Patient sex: F
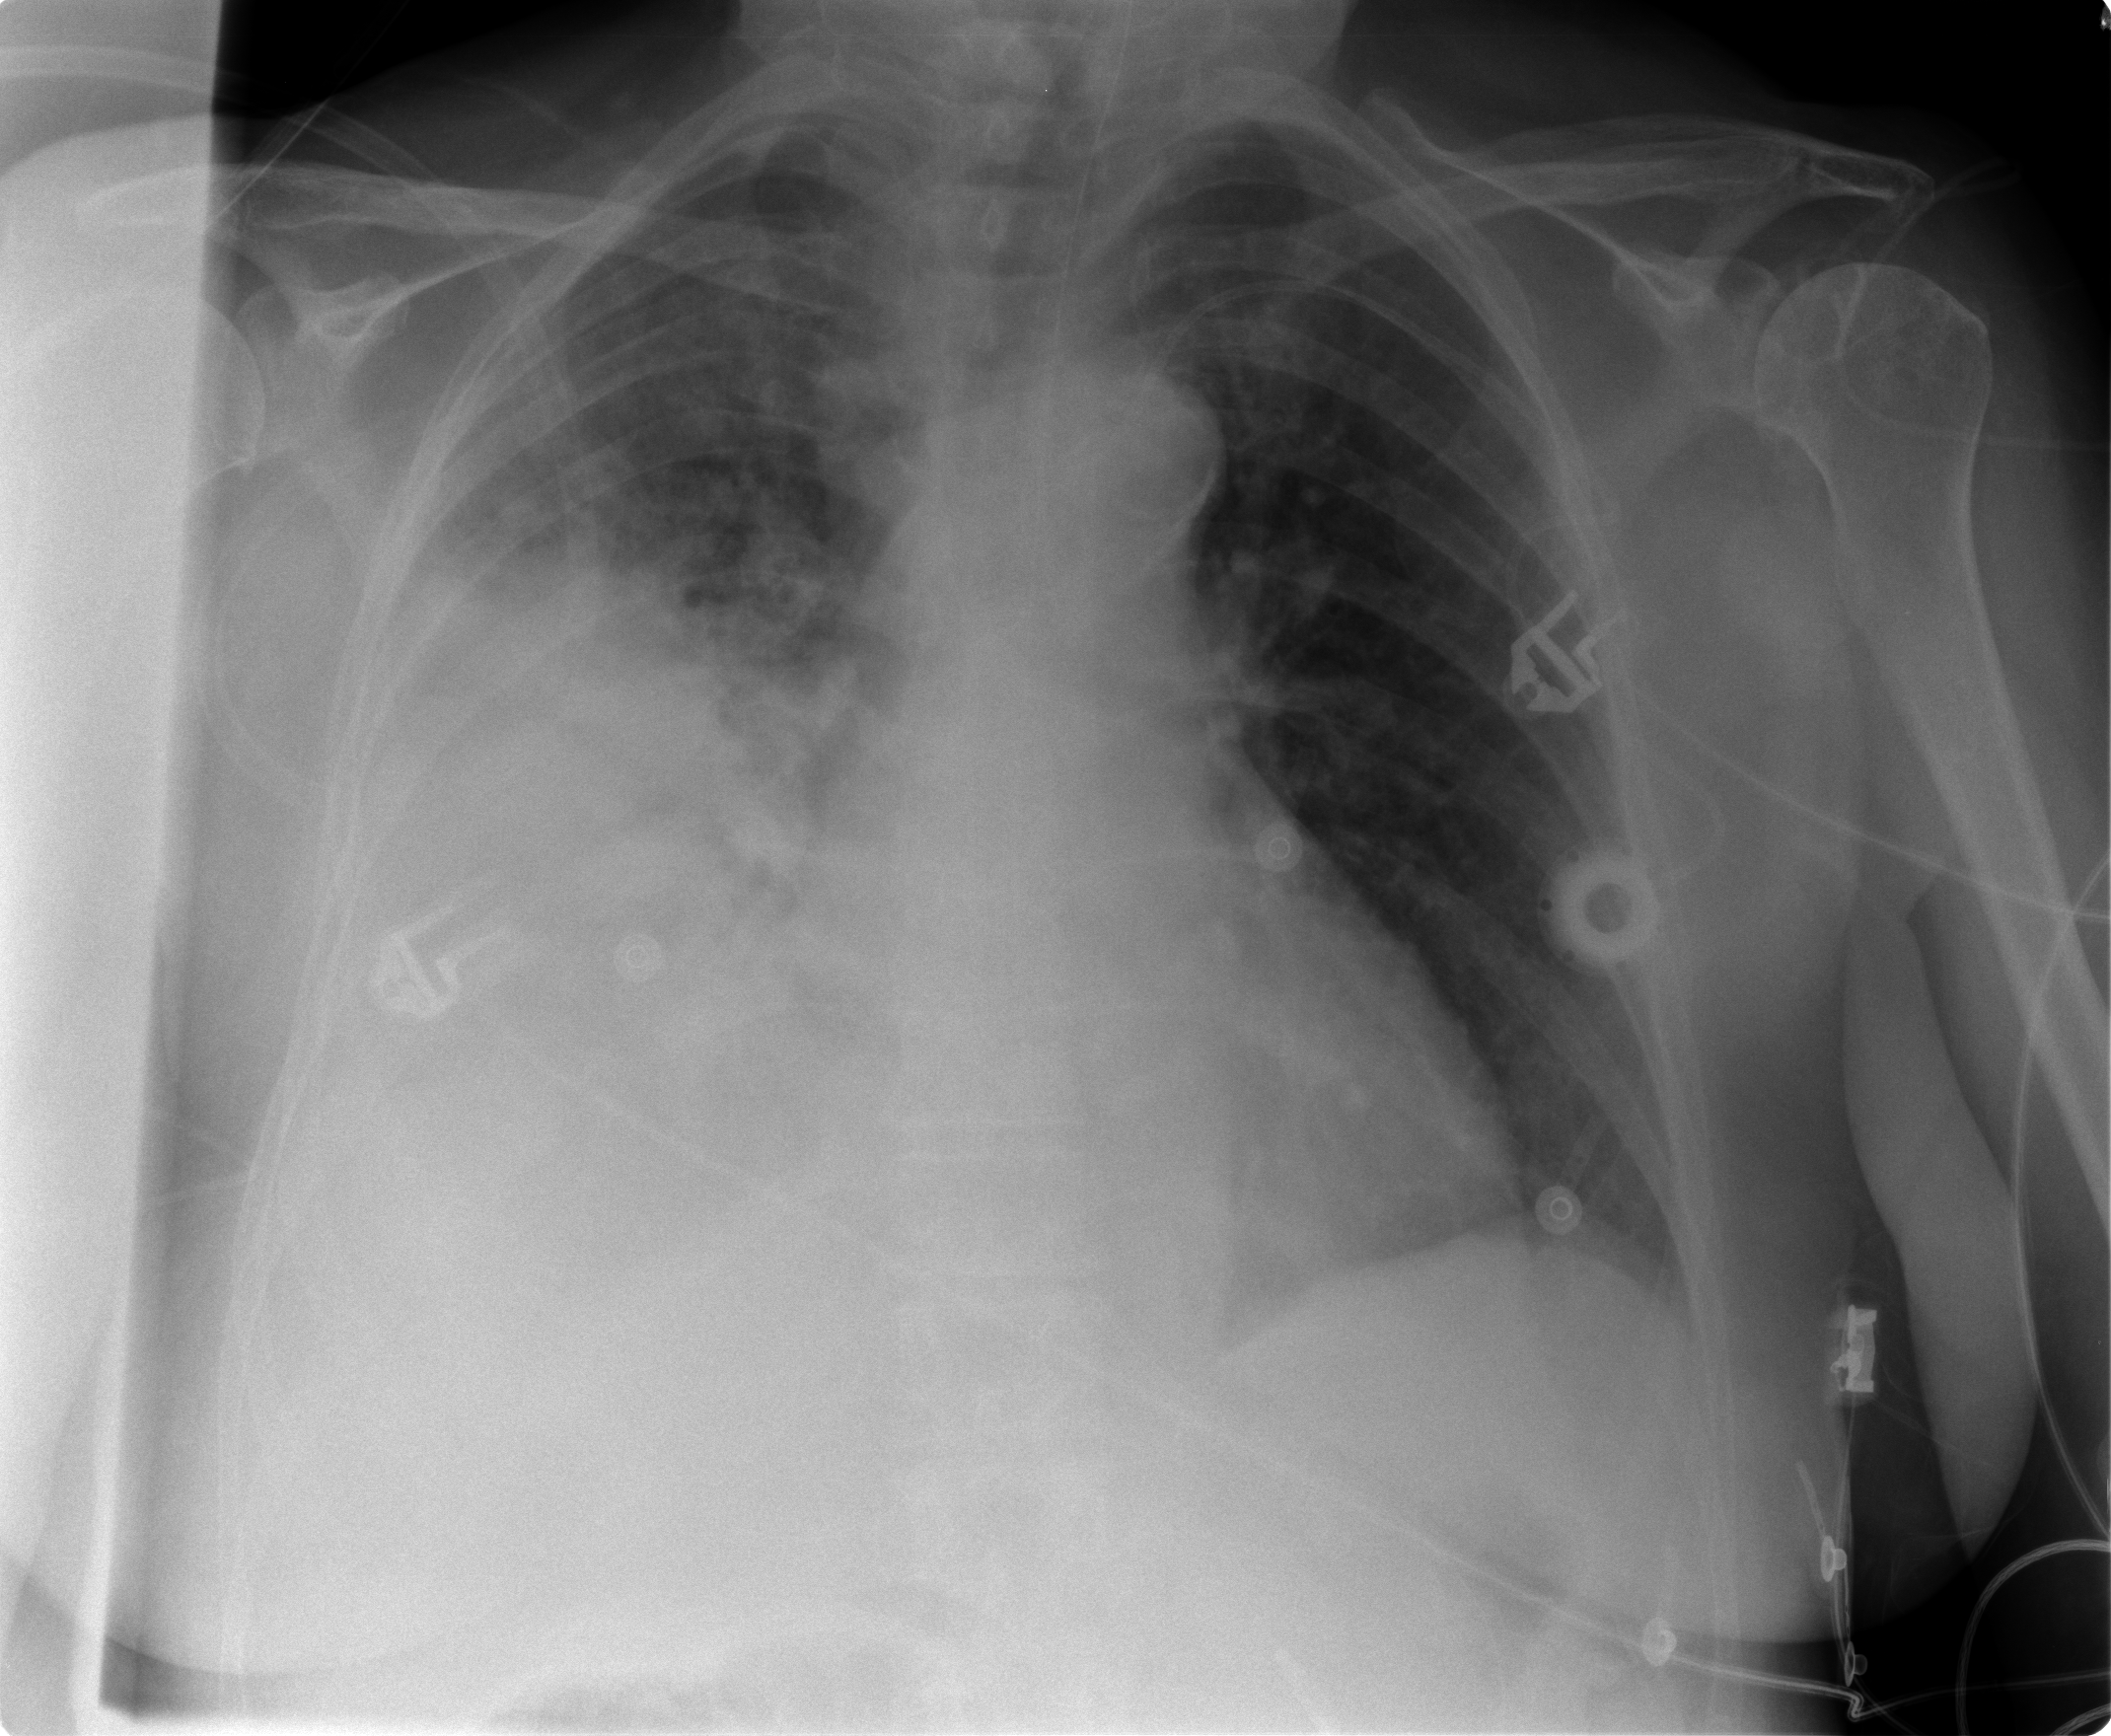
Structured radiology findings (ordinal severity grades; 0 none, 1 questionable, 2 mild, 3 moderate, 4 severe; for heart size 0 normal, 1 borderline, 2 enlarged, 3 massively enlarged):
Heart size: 0
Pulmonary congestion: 2
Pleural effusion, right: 3
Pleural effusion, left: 0
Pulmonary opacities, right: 3
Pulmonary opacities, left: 0
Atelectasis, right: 3
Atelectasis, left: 0